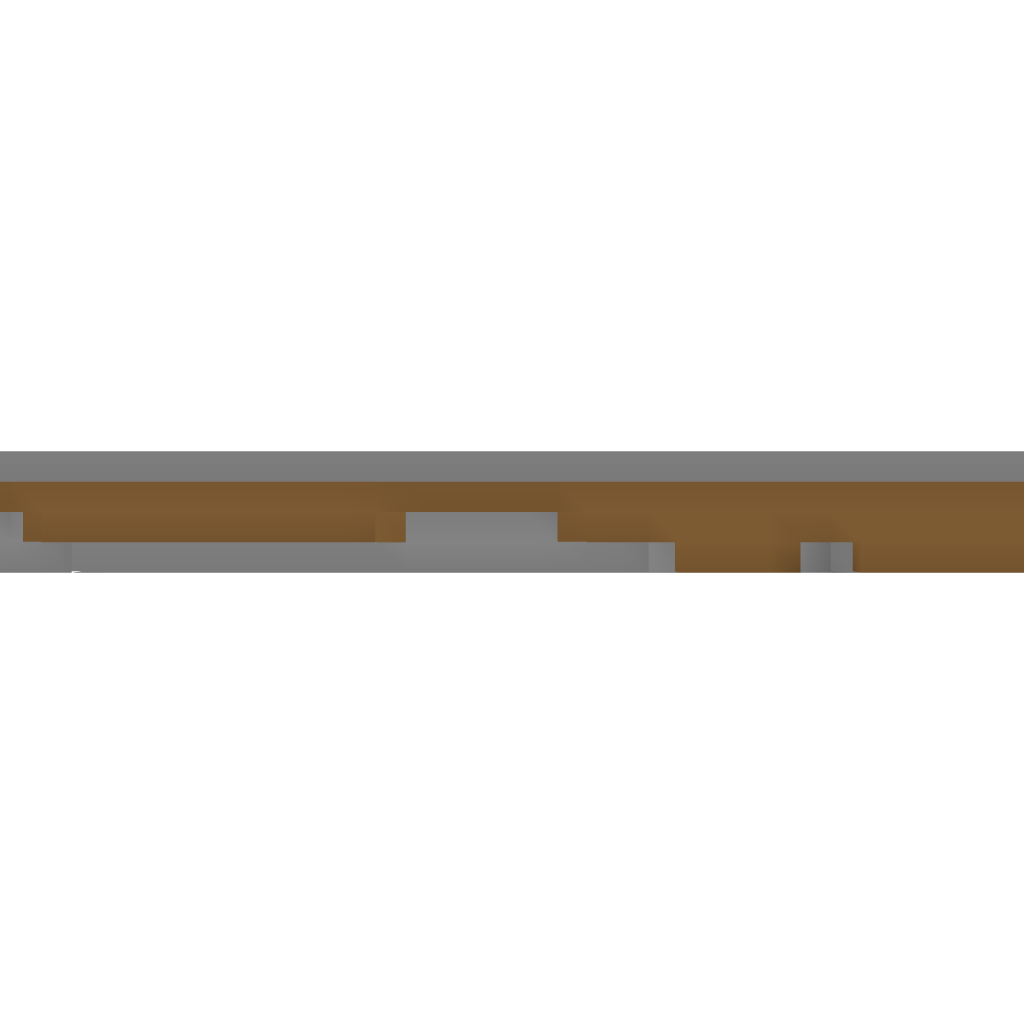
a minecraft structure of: Super-Shop bad low quality